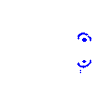
Particle: kaon